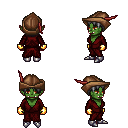
a pixel art fantasy rpg character, female body template, orc, green skin, red robe, gold greaves, gray plain hairstyle, leather cap, gold gloves, metal boots, four views (front, back, left, right), 2x2 character sprite sheet, small pixel art, hard edges, no anti-aliasing